Question: I've been trying to create a conditional format formula that looks in a column and finds a series of names and colors them the same color. I want to get this done with one formula instead of a bunch of formulae.

I have tried INDIRECT, VLOOKUP and to work with a statement from <URL> but am having trouble converting it to text instead of date.
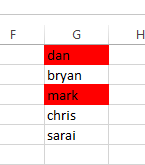
Answer: If you have two lists of names, say in ColumnA and ColumnI, and wish to highlight those in A that feature in I please select columnA and try applying a Conditional Formatting formula rule of:
'''
=MATCH(A1,I:I,0)>0
'''